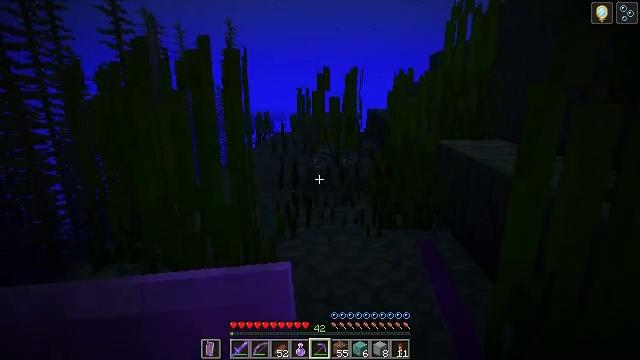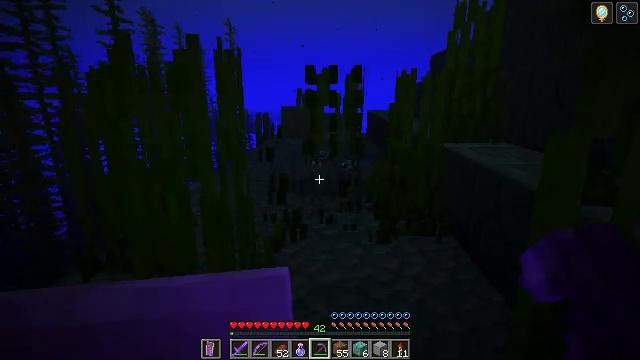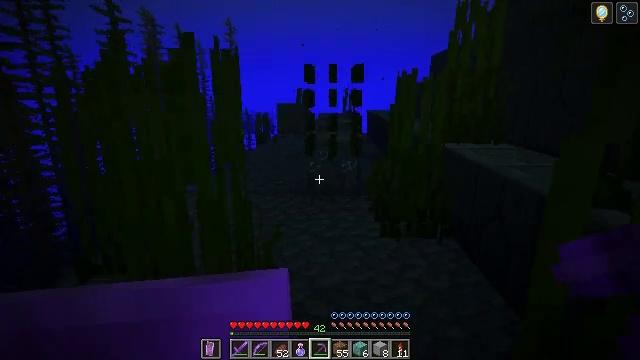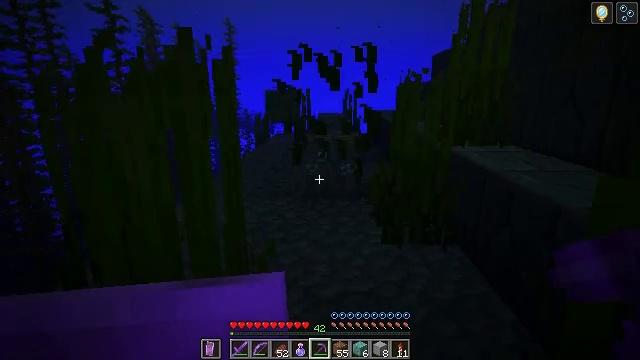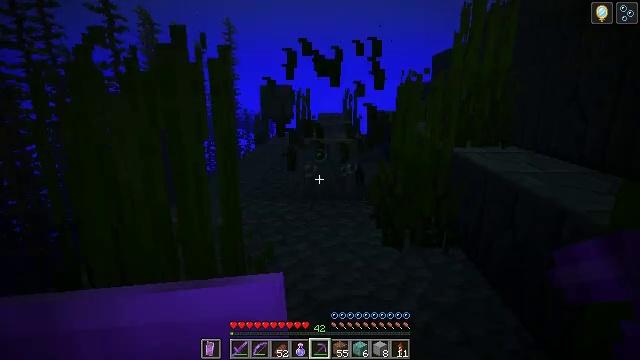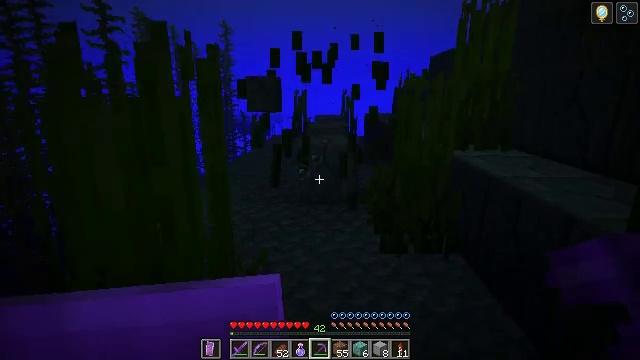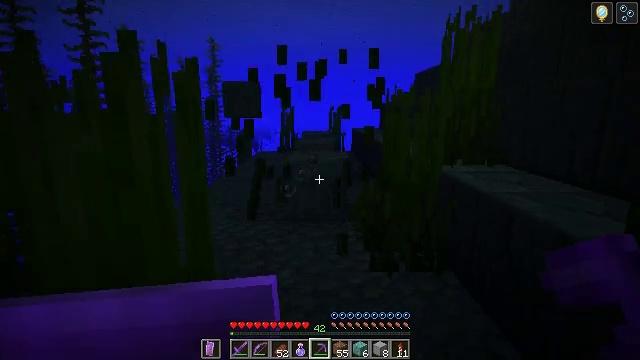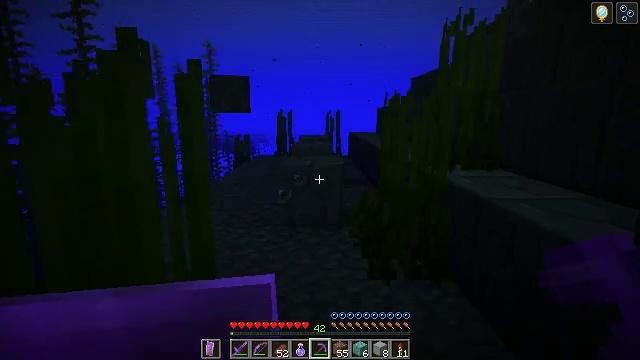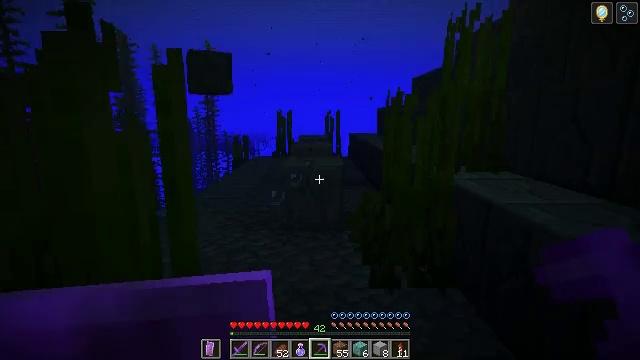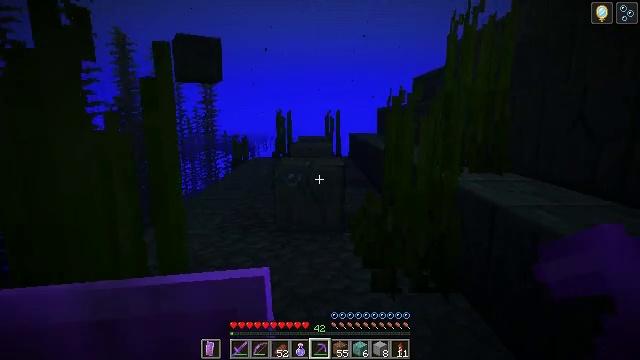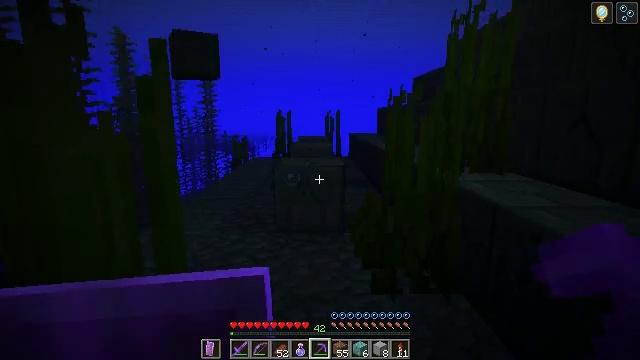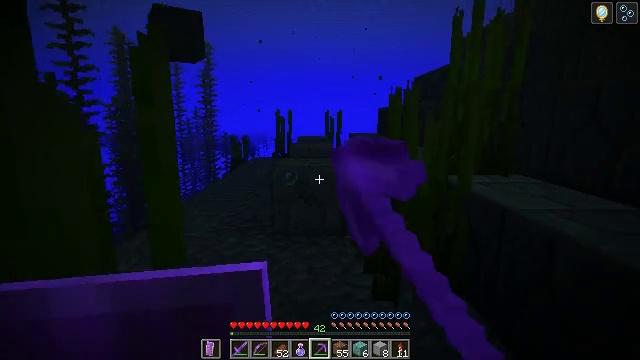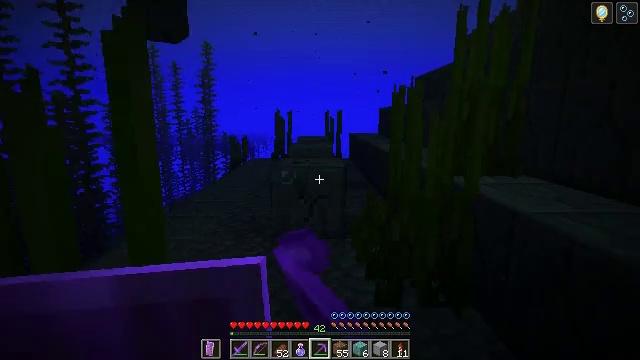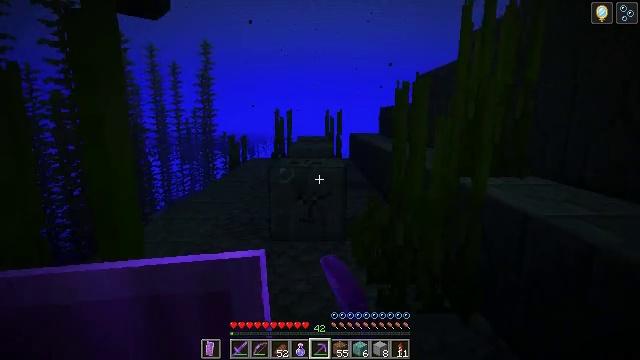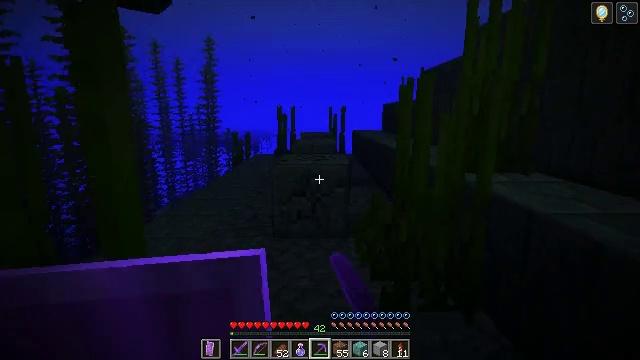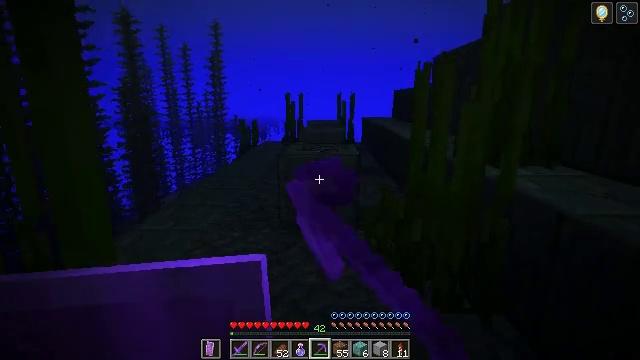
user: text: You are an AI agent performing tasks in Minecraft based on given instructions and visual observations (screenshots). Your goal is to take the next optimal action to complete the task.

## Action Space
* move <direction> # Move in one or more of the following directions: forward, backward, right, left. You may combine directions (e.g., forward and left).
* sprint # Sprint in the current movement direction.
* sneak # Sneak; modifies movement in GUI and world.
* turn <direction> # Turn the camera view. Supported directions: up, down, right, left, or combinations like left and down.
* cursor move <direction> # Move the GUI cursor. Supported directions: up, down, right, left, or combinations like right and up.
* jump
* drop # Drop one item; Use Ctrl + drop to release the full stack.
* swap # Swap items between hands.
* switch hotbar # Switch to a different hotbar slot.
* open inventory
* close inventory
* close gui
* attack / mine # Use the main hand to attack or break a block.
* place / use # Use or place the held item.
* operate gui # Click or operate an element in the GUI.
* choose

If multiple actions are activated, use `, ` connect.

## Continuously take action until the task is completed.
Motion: motion action
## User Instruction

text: Mine prismarine bricks from the ocean monument.
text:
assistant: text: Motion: move forward, attack / mine
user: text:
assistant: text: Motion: move forward, attack / mine
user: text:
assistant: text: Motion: move forward, attack / mine
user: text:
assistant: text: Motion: move forward, attack / mine
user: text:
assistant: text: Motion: move forward, attack / mine
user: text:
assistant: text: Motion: move forward, turn right and up, attack / mine
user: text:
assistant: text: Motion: move forward, attack / mine
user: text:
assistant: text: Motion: move forward, attack / mine
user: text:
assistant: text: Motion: move forward, attack / mine
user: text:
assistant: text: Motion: move forward, attack / mine
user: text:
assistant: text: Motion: move forward, attack / mine
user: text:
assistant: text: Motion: move forward, attack / mine
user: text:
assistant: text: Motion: move forward, attack / mine
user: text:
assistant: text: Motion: move forward, attack / mine
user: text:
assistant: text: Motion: move forward, turn left and down, attack / mine
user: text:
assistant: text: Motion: move forward, attack / mine
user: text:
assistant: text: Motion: move forward, attack / mine
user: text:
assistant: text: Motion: move forward, attack / mine
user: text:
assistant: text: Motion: move forward, attack / mine
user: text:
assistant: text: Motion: move forward, attack / mine
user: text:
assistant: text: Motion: move forward, attack / mine
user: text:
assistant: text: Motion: move forward, attack / mine
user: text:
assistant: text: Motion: move forward, attack / mine
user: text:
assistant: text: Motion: move forward, attack / mine
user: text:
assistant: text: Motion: move forward, attack / mine
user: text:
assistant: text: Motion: move forward, turn right and up, attack / mine
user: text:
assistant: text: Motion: move forward, attack / mine
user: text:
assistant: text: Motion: move forward, attack / mine
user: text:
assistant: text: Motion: move forward, attack / mine
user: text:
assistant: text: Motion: move forward, attack / mine